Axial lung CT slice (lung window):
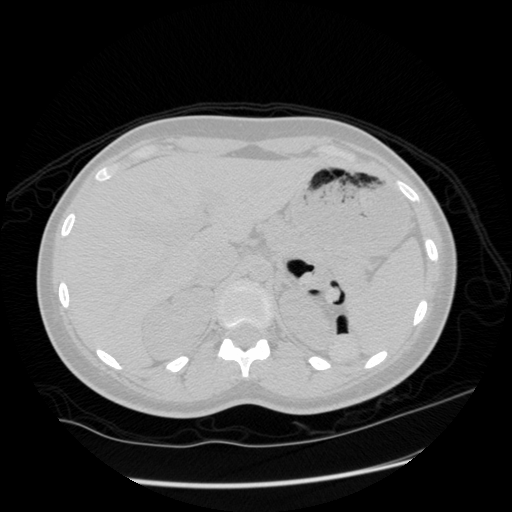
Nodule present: no